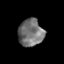
Tissue: prostate
Cell type: Myeloid cells
Senescence score: 0.347
Nuclear area (px): 675
Mean DAPI intensity: 114.193